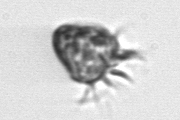
Label: Ciliophora